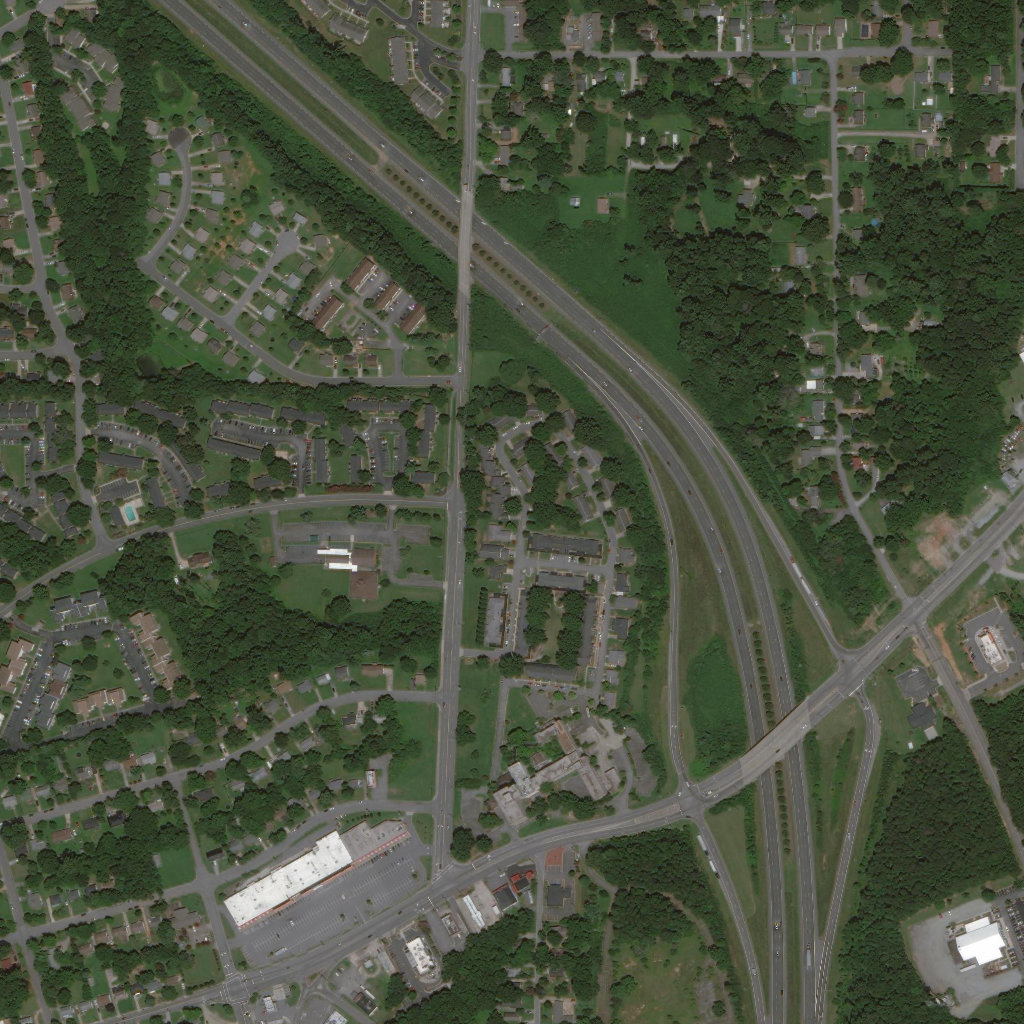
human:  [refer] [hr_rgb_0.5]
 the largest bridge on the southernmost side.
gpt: <box>[[71, 68, 80, 76, 0]]</box>

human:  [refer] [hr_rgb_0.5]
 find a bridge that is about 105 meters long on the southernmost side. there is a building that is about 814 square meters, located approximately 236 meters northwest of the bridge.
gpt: <box>[[71, 68, 80, 76, 0]]</box>